Interaction volume radius: 5 \u00c5
Interaction volume height: 20 \u00c5
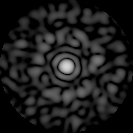
Disorder parameter: 0.8297